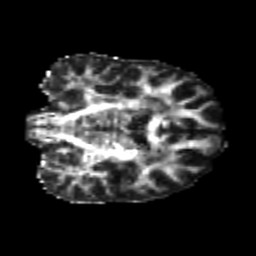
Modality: FA
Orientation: coronal
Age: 26
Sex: male
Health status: healthy
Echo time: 0.074 s